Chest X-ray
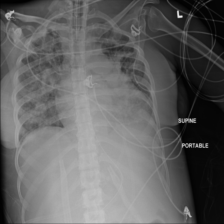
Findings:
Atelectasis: negative
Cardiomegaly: negative
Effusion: negative
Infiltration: positive
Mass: negative
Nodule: negative
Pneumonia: negative
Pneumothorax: negative
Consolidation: negative
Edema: negative
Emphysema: negative
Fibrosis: negative
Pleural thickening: negative
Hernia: negative